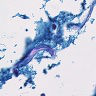
Metastatic tissue present: no